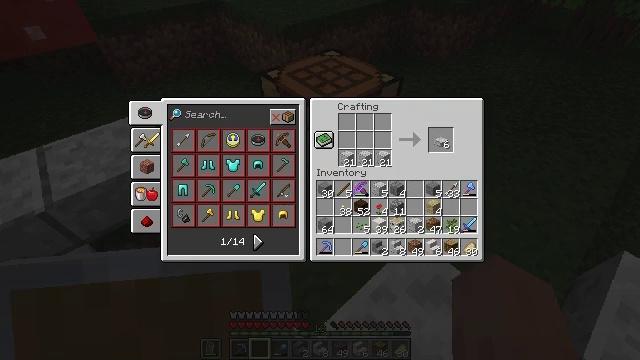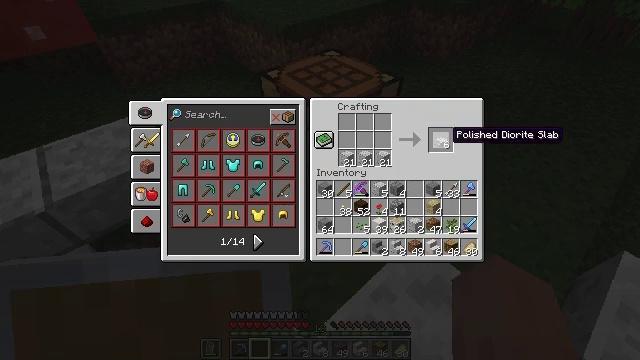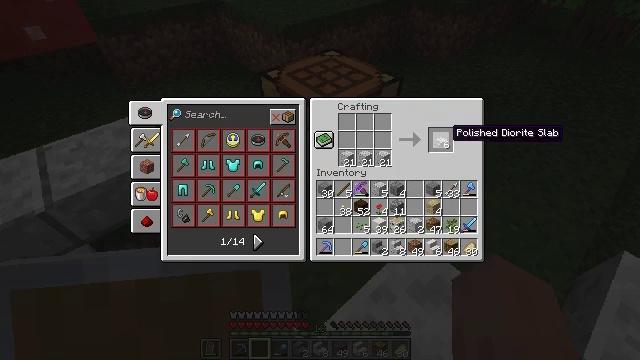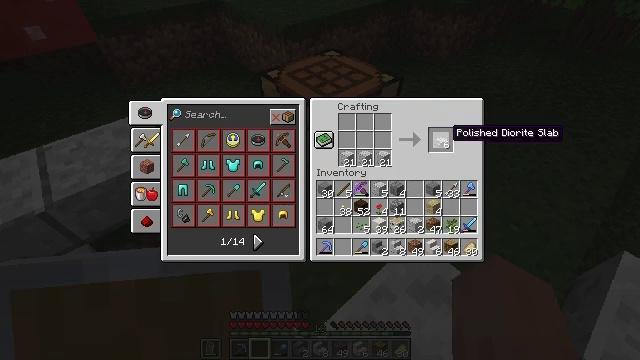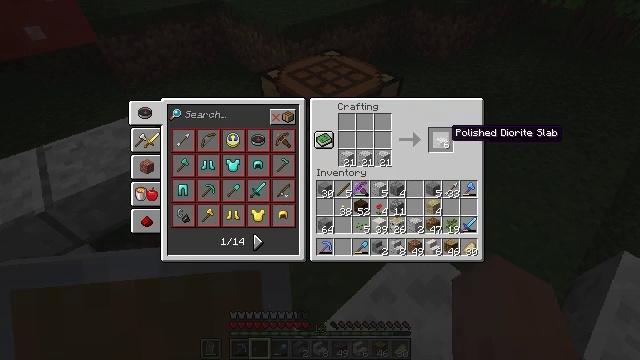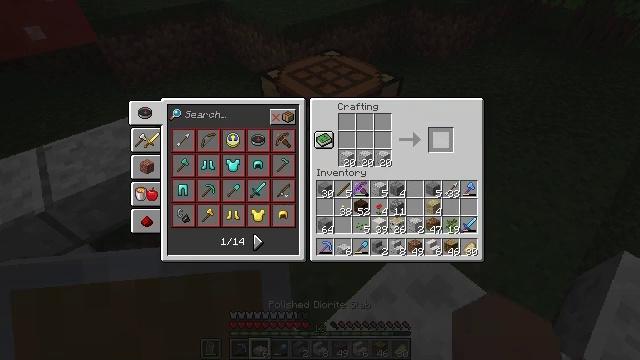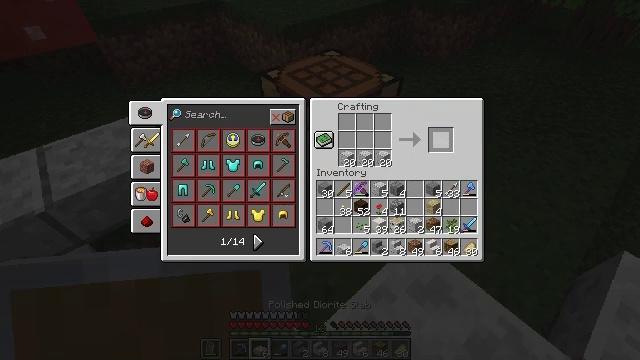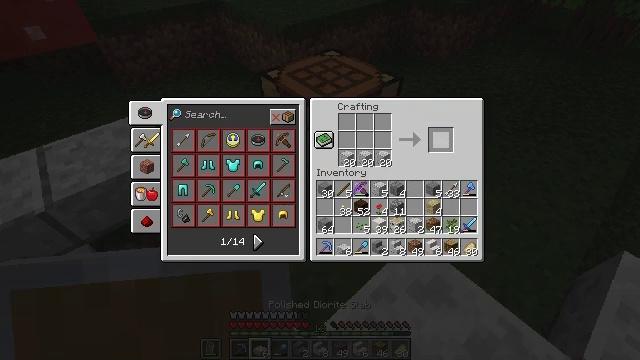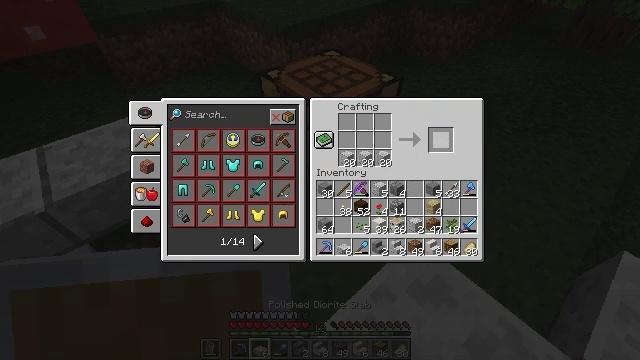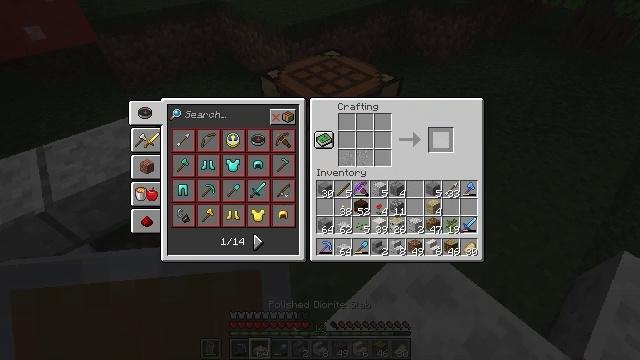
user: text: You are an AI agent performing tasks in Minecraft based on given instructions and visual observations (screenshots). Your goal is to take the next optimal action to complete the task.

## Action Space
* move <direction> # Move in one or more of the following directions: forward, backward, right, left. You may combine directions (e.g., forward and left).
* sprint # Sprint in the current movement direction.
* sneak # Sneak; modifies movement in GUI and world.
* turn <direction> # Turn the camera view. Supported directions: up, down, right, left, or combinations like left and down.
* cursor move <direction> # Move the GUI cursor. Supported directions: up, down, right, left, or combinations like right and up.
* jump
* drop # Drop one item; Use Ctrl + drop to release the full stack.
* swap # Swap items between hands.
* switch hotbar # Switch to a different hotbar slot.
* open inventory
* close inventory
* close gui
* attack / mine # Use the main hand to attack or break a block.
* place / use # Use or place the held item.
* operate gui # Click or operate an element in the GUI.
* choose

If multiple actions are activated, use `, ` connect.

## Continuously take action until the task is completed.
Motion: motion action
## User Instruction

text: Get a polished diorite slab by crafting with polished diorite.
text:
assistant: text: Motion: sneak, cursor move right and up
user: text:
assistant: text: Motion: sneak
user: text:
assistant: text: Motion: sneak
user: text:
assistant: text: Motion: sneak
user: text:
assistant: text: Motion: sneak, operate gui
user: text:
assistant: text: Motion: sneak, operate gui
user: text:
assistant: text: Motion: sneak
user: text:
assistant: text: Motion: sneak
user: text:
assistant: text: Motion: sneak
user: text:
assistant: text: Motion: sneak